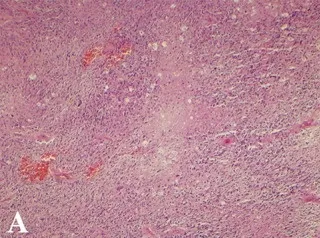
Histopathology demonstrating pleomorphic glial cells, nuclear atypia, palisading necrosis, mitoses, and vascular proliferation consistent with a diagnosis of glioblastoma. (A,B) Palisading necrosis at 4x and 10x magnification, respectively.
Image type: pathology (h&e)